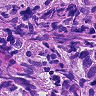
Metastatic tissue present: yes